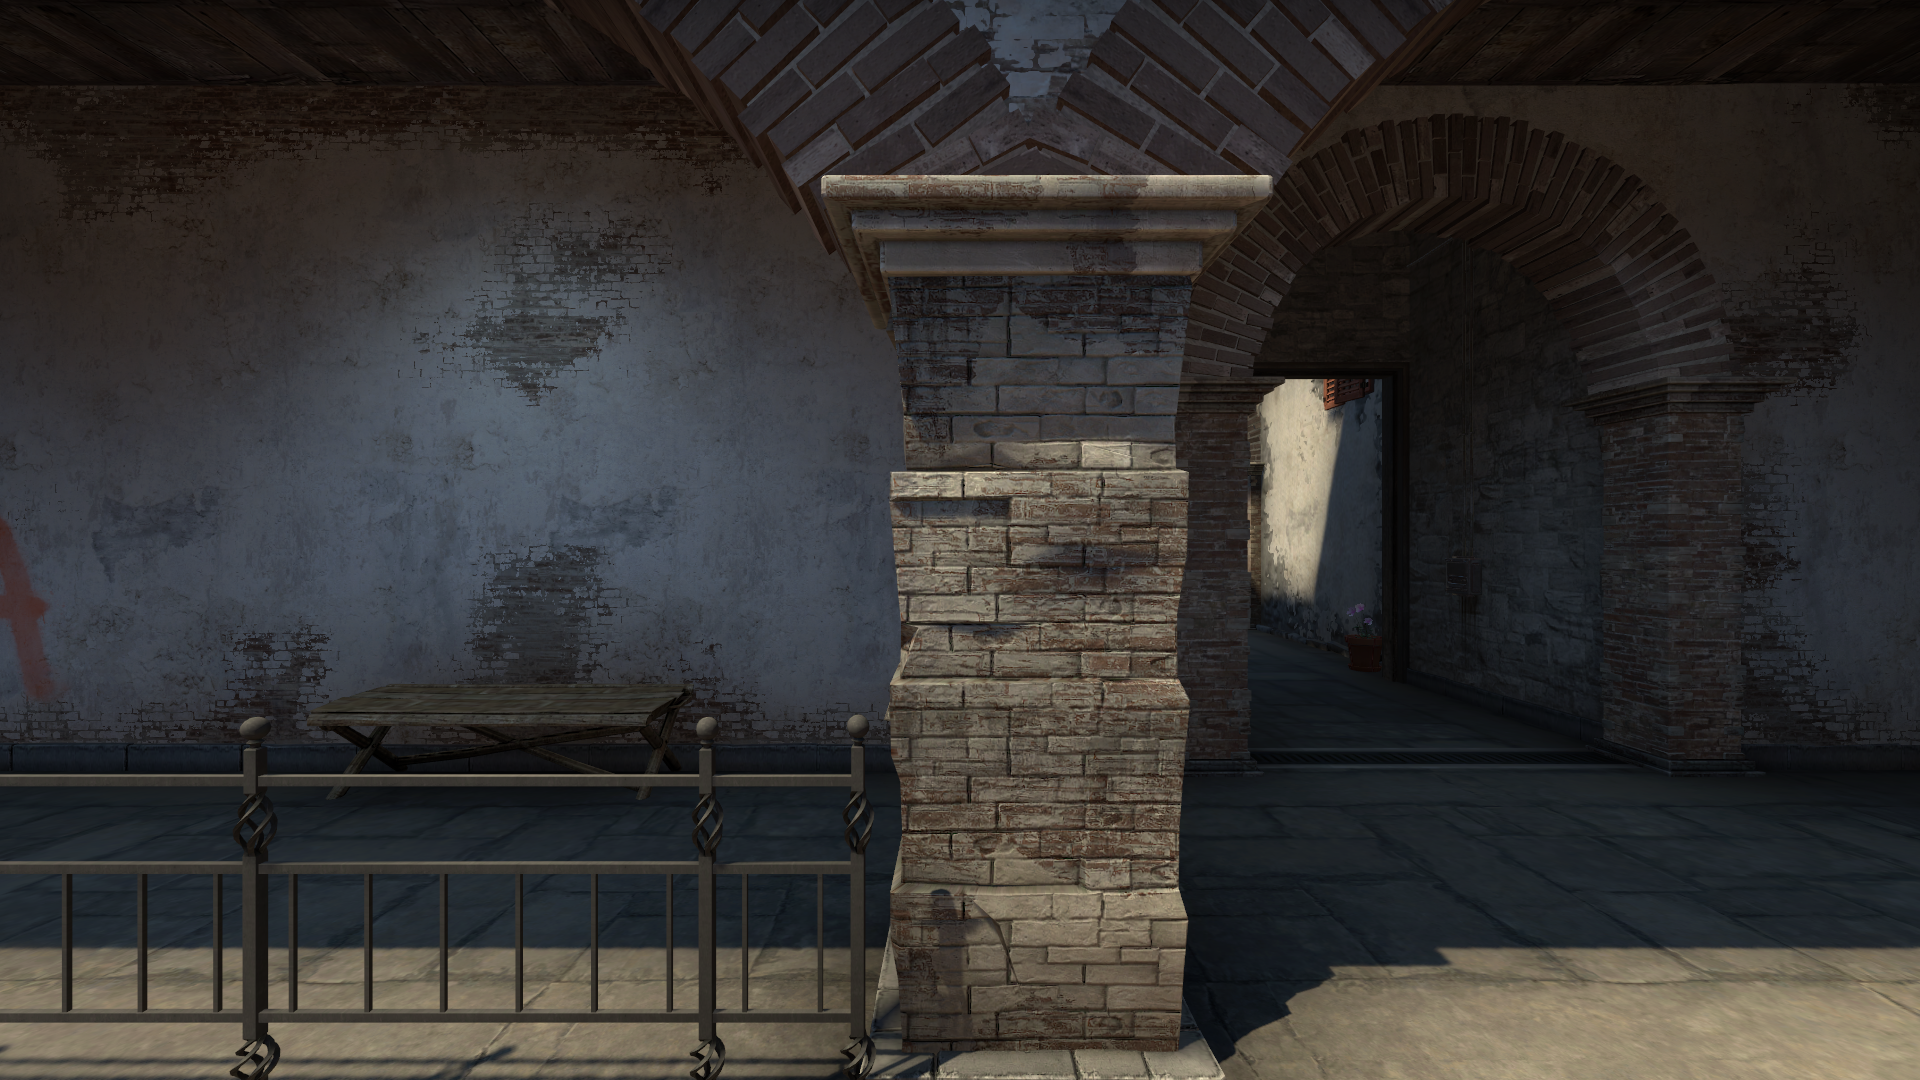
Map: de_inferno